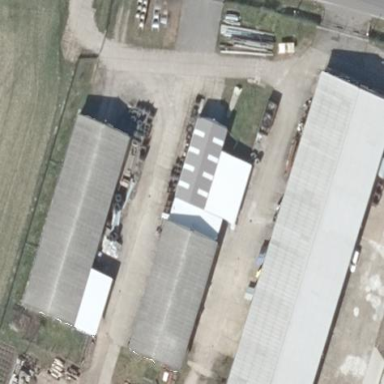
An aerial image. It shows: Industrial building with gabled grey roof oriented along its structure.